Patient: sex M, age 61
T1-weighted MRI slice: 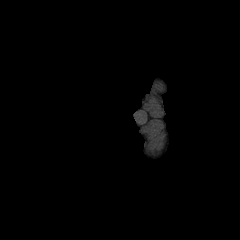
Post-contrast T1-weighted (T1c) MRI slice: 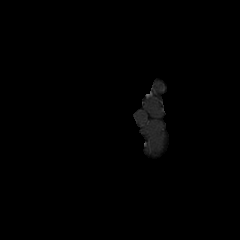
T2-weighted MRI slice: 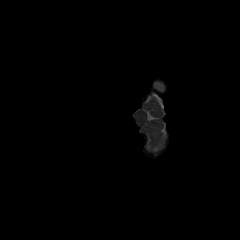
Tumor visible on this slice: no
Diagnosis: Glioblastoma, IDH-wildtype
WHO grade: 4